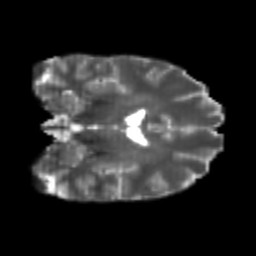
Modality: T2w
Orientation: coronal
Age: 26
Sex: male
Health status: healthy
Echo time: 0.074 s